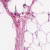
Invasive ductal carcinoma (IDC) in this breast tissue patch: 0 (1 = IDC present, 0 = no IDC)